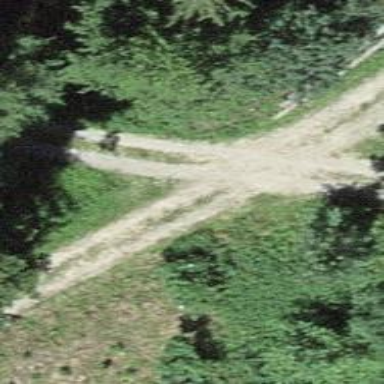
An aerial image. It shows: Track with grade2 tracktype.